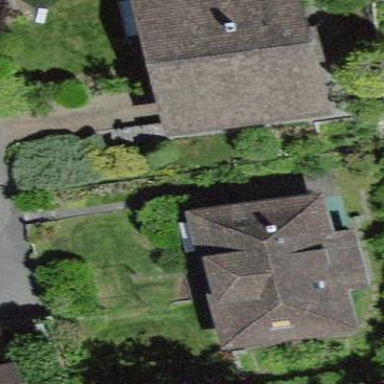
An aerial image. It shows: Hipped roof house.